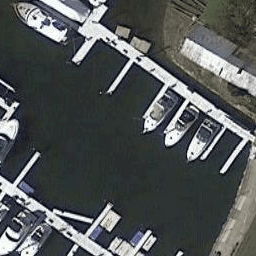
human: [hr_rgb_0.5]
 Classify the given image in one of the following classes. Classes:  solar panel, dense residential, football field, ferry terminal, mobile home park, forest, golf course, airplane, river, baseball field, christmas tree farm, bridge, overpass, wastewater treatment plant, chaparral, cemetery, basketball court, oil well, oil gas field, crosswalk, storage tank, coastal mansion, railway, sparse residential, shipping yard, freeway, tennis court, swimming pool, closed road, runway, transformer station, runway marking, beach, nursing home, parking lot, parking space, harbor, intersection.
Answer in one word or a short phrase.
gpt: harbor